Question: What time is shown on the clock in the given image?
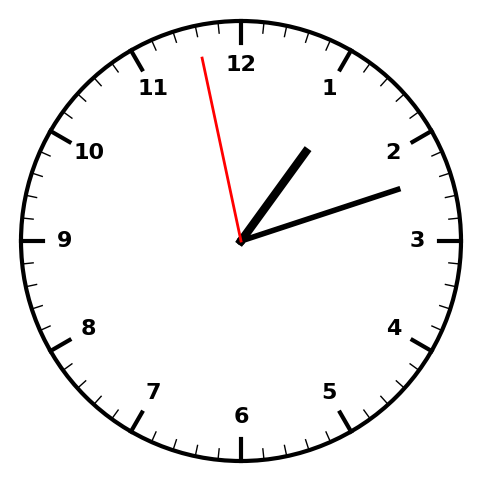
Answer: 01:11:58